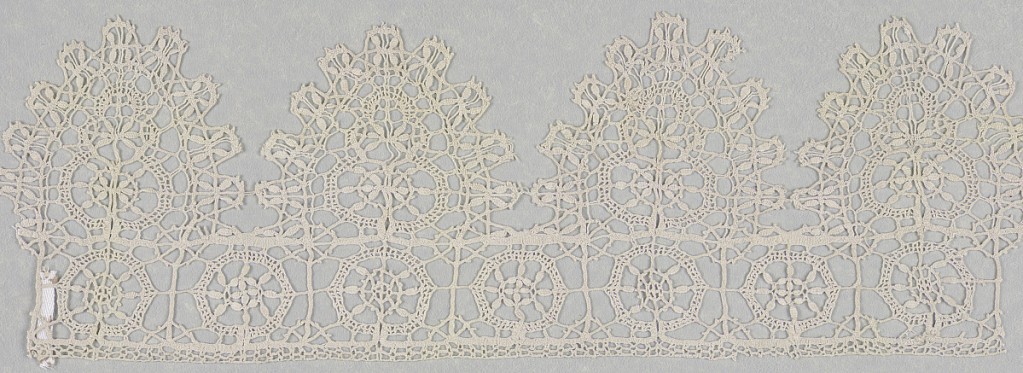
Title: Border
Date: early 17th century
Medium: linen Technique: bobbin lace, continuous braid-like
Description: Border of almost circular pendants attached to narrow border of squares filled with circular motifs.